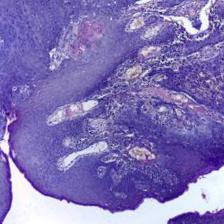
Diagnosis: OSCC